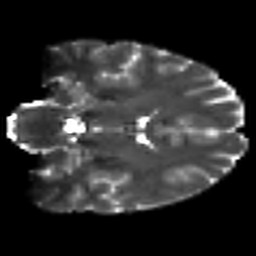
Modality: T2w
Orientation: coronal
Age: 23
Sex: female
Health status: ill
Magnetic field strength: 3 T
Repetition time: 9 s
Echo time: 0.093 s